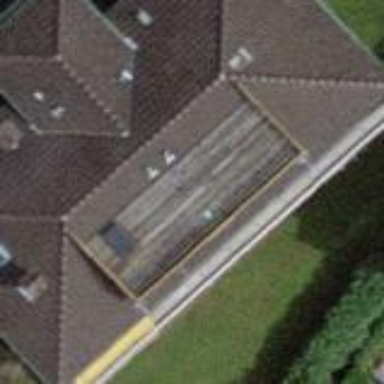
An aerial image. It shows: Apartment building with flat roof.